Field crop: maize
Growth stage: 2
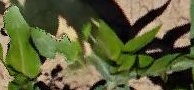
Species: maize